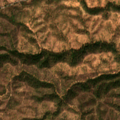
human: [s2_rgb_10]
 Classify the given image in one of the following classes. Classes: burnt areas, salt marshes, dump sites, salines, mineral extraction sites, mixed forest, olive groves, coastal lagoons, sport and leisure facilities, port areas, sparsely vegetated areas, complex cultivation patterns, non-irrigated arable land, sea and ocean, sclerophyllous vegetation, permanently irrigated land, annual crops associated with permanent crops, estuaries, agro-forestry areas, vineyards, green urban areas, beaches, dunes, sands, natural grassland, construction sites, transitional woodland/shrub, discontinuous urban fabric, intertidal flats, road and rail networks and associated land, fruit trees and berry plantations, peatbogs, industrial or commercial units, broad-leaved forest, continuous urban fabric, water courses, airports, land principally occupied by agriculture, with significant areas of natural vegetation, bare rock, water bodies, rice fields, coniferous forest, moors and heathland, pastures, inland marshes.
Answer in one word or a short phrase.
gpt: complex cultivation patterns, broad-leaved forest